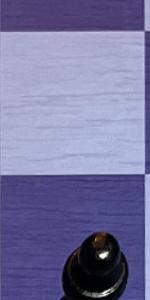
Label: Empty